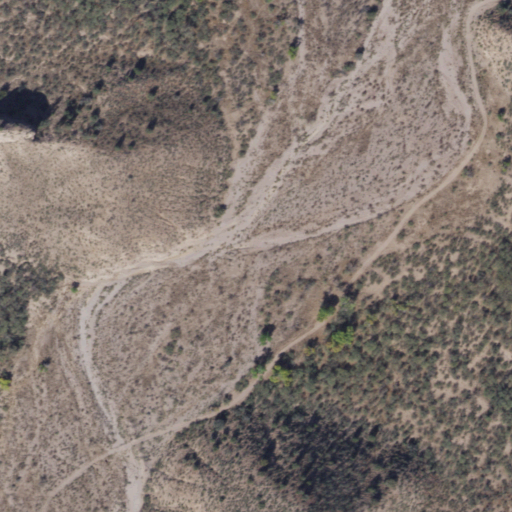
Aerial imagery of valley in Arizona named Rattlesnake Canyon containing only shrub